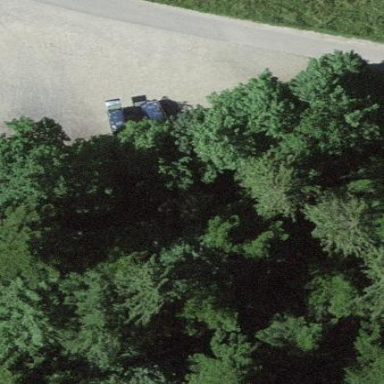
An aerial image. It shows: Parking area with fine gravel surface.